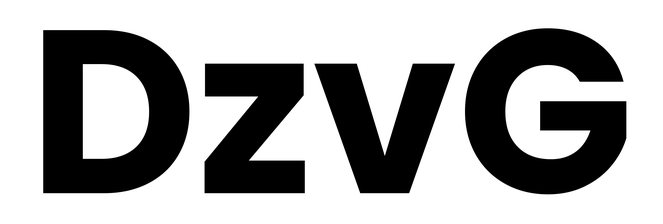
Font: Poppins-Bold